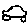
Label: car